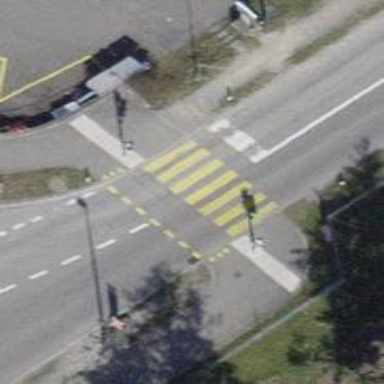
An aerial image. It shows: Road crossing with traffic signals.